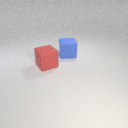
large red rubber cube to the left of large blue rubber cube